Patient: sex M, age 76
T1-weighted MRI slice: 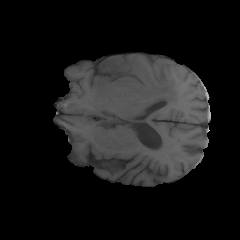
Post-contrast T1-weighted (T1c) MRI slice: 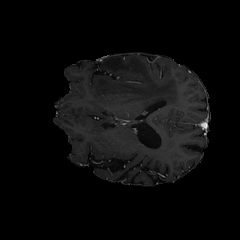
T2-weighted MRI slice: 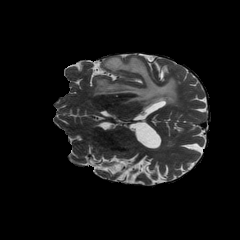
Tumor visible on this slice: yes
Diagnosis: Glioblastoma, IDH-wildtype
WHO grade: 4